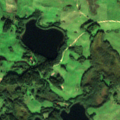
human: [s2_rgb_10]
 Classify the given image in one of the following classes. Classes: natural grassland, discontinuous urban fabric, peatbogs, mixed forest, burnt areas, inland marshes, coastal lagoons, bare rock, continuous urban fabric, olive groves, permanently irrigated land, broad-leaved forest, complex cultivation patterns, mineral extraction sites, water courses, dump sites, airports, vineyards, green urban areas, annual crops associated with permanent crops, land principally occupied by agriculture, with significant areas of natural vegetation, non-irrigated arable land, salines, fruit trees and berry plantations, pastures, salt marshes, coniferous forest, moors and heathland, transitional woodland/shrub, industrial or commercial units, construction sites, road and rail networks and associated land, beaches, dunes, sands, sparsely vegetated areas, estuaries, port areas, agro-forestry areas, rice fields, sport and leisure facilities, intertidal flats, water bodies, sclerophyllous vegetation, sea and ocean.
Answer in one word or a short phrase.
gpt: non-irrigated arable land, pastures, complex cultivation patterns, land principally occupied by agriculture, with significant areas of natural vegetation, broad-leaved forest, mixed forest, water bodies